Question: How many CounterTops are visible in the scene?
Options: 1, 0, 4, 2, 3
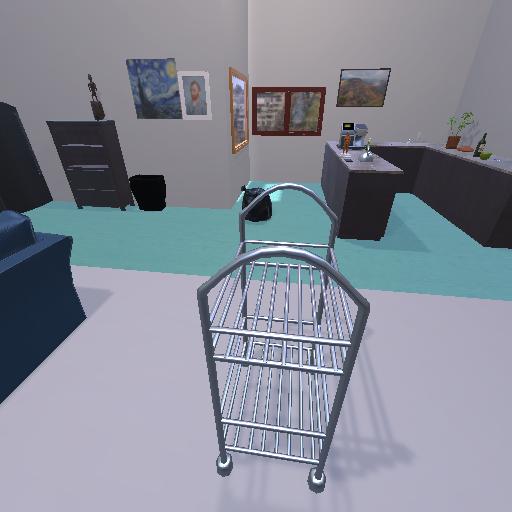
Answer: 1